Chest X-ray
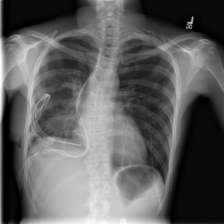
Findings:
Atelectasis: negative
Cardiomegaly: negative
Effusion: negative
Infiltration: negative
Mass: negative
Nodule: negative
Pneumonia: negative
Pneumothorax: positive
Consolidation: negative
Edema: negative
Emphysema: negative
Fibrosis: negative
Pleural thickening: negative
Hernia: negative